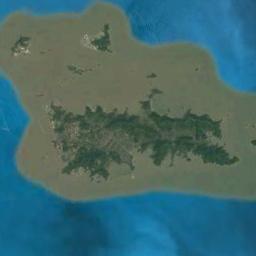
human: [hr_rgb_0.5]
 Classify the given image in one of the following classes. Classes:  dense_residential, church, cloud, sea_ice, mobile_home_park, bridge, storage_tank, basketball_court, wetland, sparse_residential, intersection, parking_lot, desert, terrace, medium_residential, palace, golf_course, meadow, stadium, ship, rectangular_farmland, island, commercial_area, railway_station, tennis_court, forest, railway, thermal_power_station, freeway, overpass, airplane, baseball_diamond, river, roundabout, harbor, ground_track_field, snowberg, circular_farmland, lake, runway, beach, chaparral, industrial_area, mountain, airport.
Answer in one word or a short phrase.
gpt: island